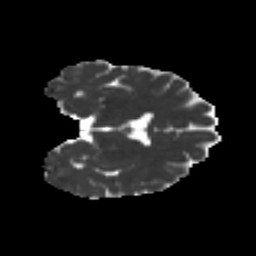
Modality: MD
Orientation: coronal
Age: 50
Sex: female
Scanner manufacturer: ge
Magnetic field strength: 3 T
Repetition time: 7.8 s
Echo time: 0.0606 s